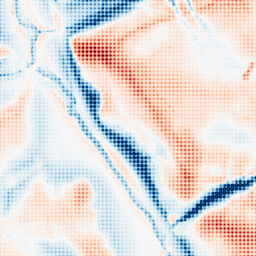
Category: edge_preserving
Decomposition family: guided
Decomposition parameters: radius: 16
eps: 1
Upsampling method: sinc_blackman
Upsampling parameters: scale: 8
kernel_size: 8
Upsampling scale: 8